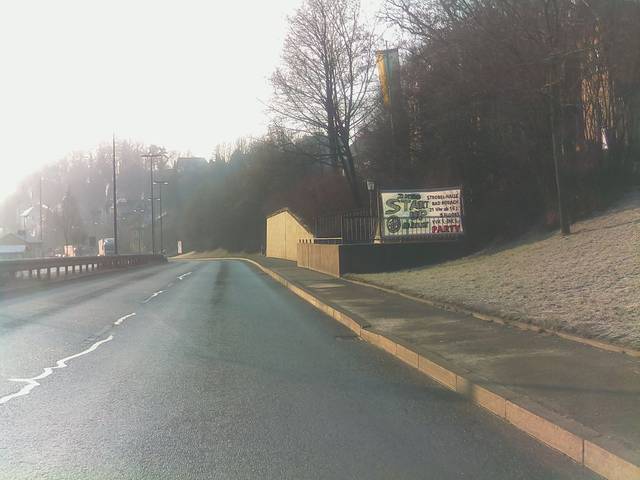
Region: Germany
Coordinates: 50.267, 10.956